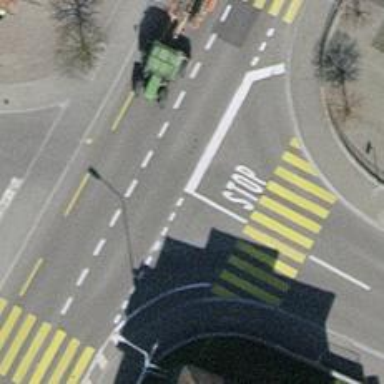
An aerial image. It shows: Stop road.